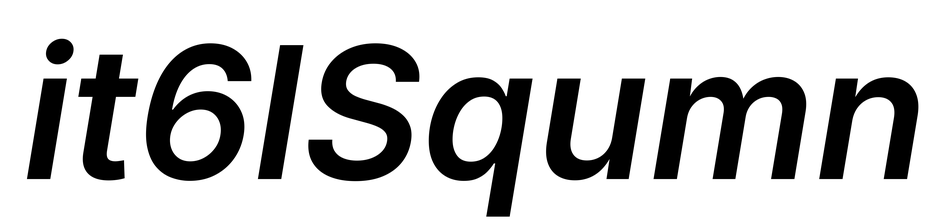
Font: Inter-Italic_SemiBold_Italic